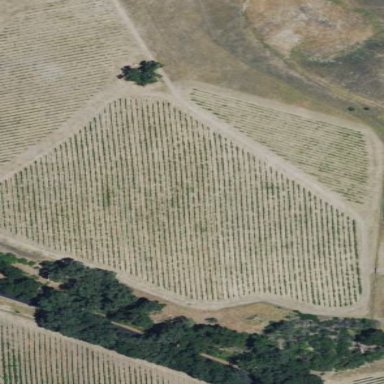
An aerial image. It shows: Beautiful vineyard in the countryside.